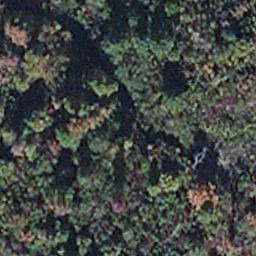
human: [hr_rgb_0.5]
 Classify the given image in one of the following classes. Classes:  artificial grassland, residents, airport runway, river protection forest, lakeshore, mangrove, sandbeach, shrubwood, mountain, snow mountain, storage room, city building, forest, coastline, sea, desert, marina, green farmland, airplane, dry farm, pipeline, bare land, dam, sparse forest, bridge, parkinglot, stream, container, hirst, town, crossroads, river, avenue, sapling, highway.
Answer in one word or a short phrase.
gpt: mangrove